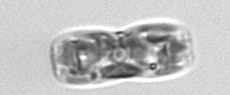
Label: pennate_morphotype1